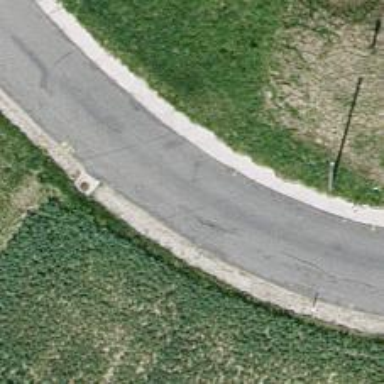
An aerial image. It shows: Tertiary road.